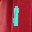
Label: 1